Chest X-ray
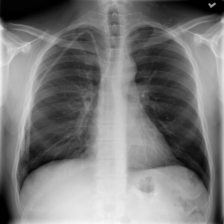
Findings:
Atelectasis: negative
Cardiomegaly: negative
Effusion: negative
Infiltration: negative
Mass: negative
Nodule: negative
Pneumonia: negative
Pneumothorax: negative
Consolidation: negative
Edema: negative
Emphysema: negative
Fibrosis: negative
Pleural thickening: negative
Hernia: negative